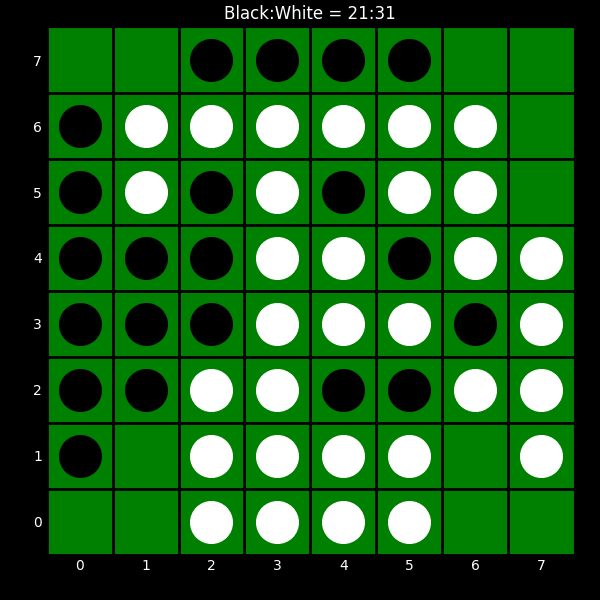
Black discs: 21
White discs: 31